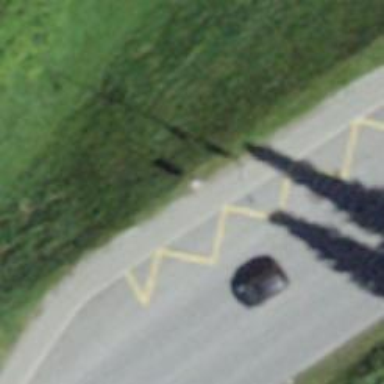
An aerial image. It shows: Bus stop with platform for public transport.